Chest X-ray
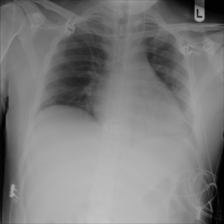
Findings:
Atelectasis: negative
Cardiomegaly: negative
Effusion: negative
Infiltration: negative
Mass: negative
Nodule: negative
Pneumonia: negative
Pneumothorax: negative
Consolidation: negative
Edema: negative
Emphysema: negative
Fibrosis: negative
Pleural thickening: negative
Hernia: negative